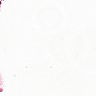
Metastatic tissue present: no